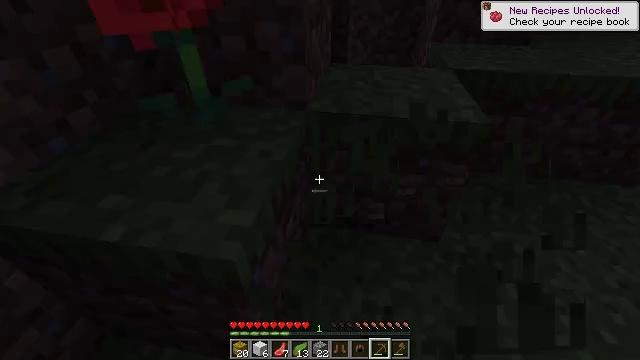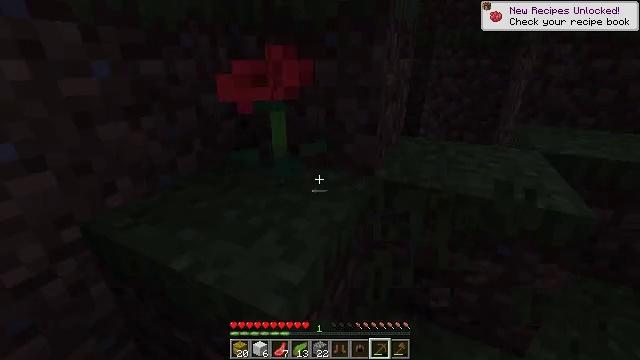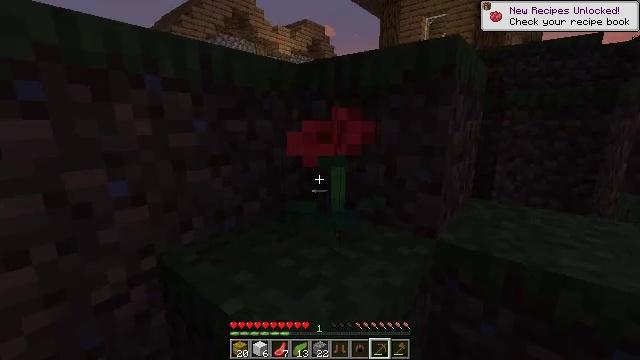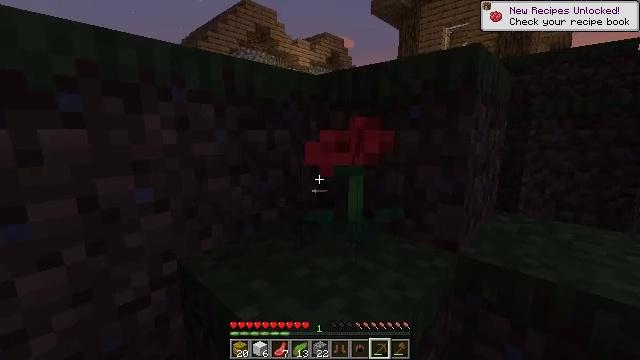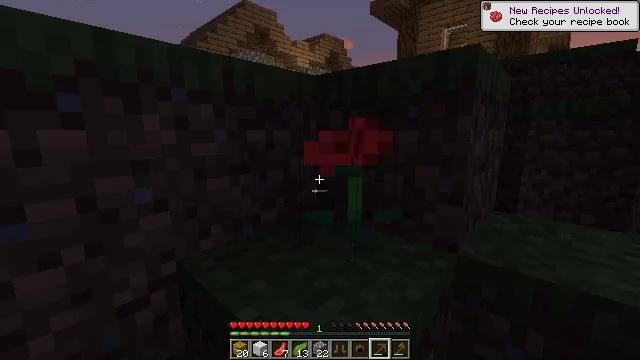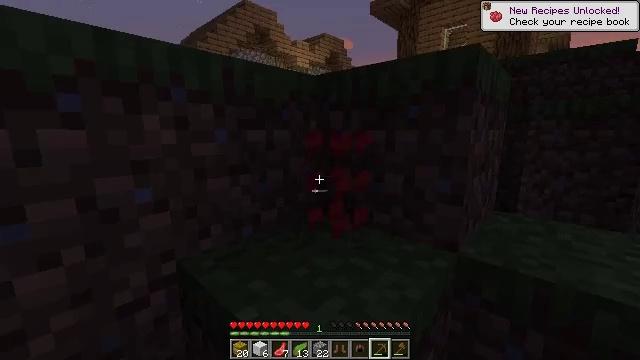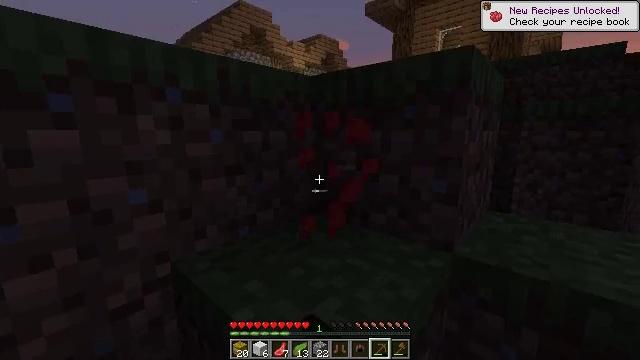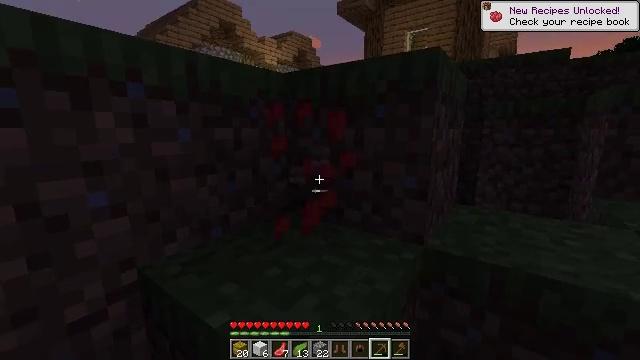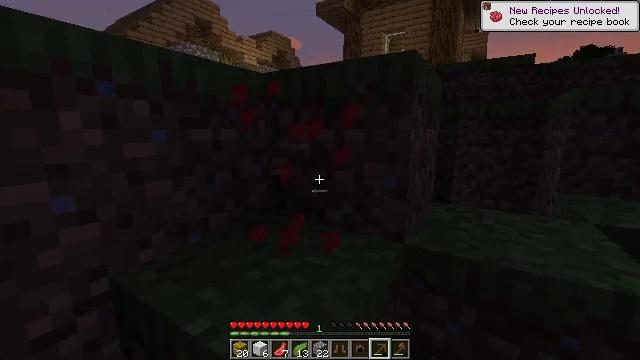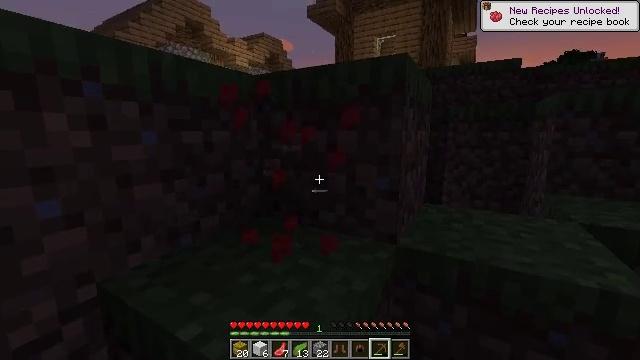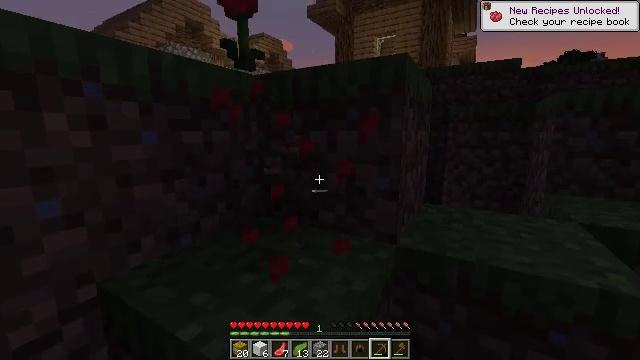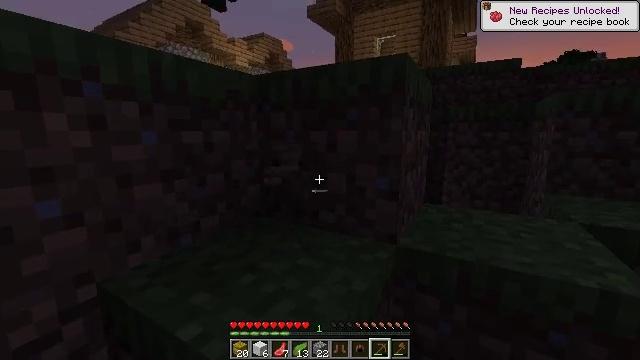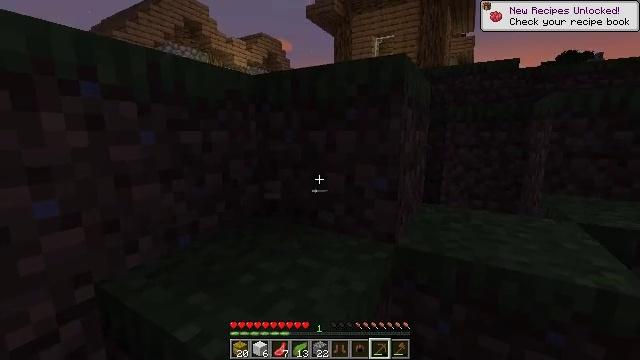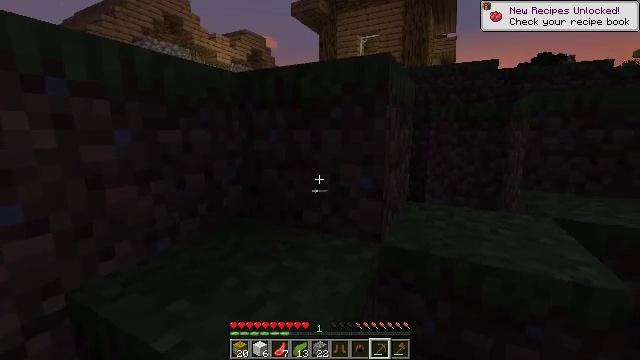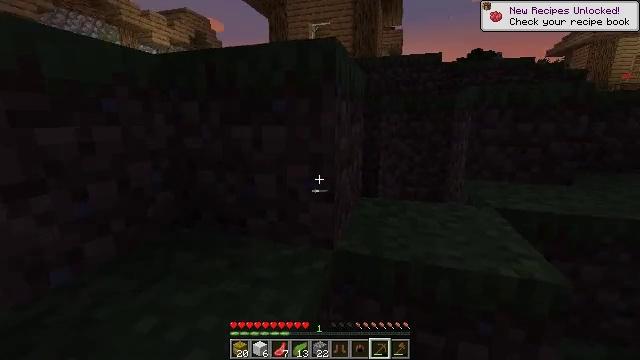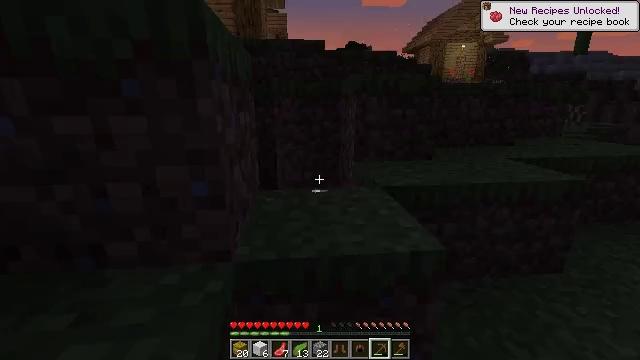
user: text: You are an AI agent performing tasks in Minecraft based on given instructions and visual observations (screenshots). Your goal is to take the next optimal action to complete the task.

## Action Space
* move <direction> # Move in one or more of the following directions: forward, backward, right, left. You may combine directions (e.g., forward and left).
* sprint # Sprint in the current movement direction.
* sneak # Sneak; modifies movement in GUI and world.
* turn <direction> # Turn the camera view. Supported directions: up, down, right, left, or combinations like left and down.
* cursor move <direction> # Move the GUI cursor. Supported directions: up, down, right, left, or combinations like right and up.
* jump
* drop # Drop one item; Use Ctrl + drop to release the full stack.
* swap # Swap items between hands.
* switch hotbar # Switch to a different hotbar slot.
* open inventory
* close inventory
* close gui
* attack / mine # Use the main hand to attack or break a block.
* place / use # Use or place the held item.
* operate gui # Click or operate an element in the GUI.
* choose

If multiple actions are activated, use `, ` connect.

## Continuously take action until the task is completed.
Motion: motion action
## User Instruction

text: Mine the poppy flower.
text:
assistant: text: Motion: turn left and up
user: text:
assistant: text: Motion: turn left and up
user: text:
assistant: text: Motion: turn left and up
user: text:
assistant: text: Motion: no_op
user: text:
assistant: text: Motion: attack / mine
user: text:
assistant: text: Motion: attack / mine
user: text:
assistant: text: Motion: turn right, attack / mine
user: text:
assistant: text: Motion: turn right
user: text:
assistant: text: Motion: turn right
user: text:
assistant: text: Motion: no_op
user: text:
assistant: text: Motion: no_op
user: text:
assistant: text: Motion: no_op
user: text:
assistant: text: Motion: move forward, turn right
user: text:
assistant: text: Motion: move forward, turn right and down
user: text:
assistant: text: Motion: move forward, turn right and down
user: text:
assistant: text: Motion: move forward, turn right and down
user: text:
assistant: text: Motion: move forward, turn right
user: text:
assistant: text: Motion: move forward, turn right
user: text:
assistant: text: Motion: turn right
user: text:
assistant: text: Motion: no_op
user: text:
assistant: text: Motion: no_op
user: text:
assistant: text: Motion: turn left and down
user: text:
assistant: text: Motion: turn left and down, attack / mine
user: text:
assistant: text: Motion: turn down, attack / mine
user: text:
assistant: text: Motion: attack / mine
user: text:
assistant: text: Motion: turn right and up, attack / mine
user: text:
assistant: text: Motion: turn right and up
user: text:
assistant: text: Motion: move forward
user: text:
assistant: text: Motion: move forward, attack / mine
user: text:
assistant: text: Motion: move forward, attack / mine